Chest X-ray:
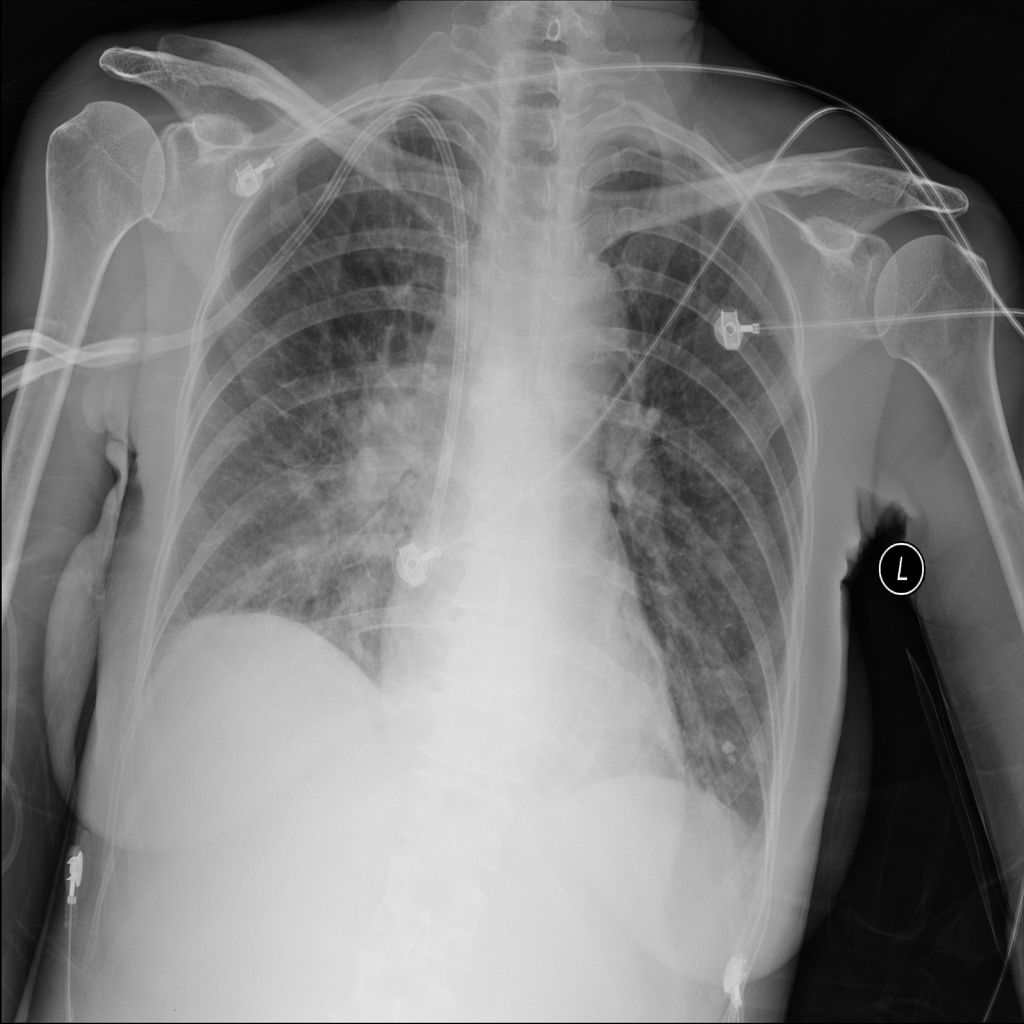
Findings: Consolidation, Effusion
No abnormal finding: no